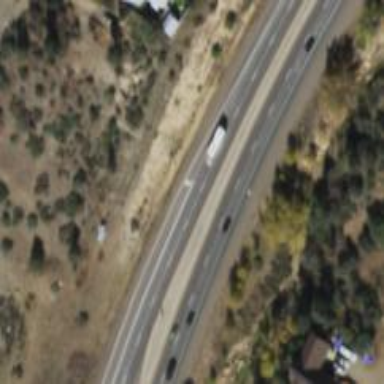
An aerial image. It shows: Asphalt road classified as primary highway with expressway characteristics.